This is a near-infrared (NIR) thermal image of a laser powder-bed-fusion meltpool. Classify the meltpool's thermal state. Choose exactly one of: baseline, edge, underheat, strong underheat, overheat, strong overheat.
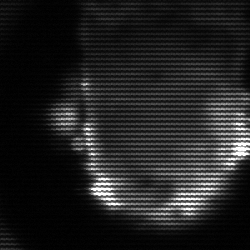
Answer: baseline